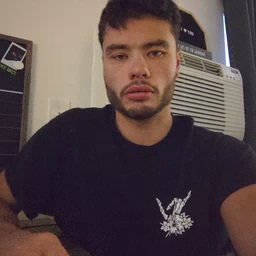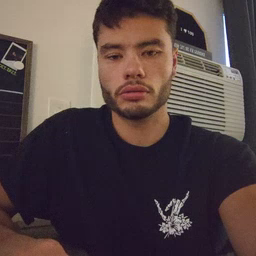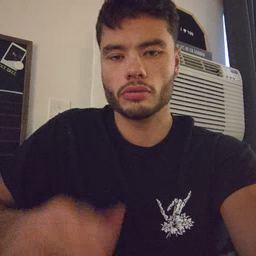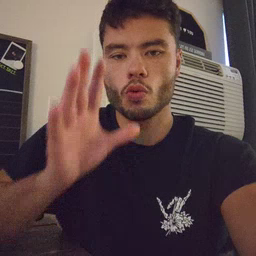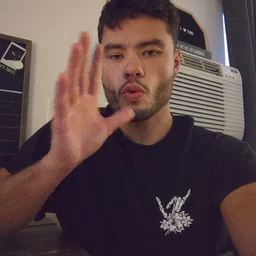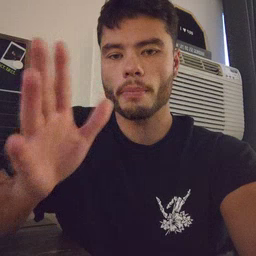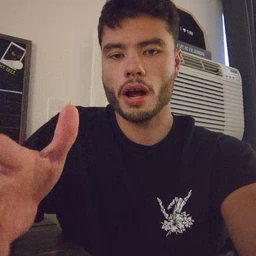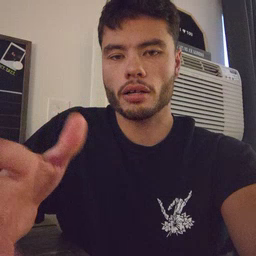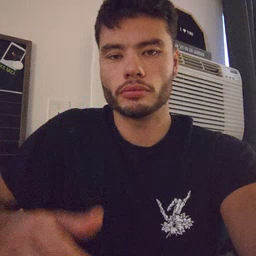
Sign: grandma